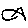
Label: fish